Field crop: tomato
Growth stage: 2
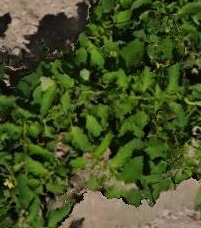
Species: tomato